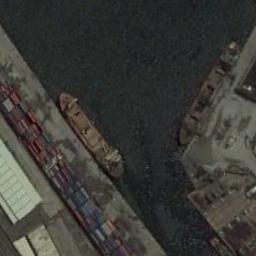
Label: ship